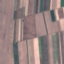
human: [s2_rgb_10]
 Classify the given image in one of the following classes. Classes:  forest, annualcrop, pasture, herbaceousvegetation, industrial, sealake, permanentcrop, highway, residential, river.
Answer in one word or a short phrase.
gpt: AnnualCrop